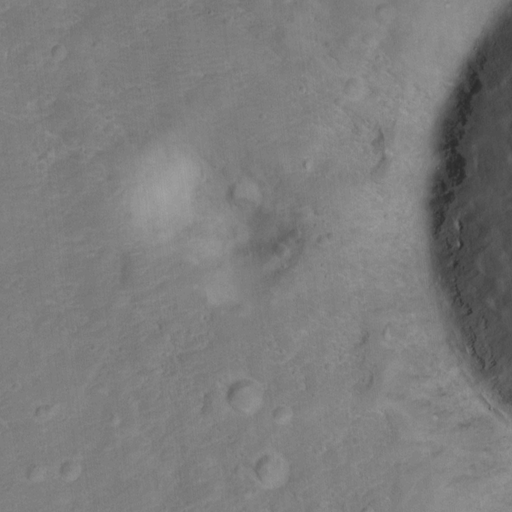
Classes present: Background